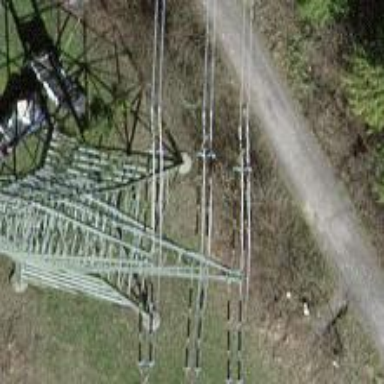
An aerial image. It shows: Three cables of power line.